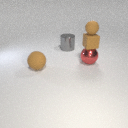
small brown rubber cube above large red metal sphere